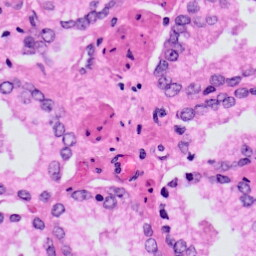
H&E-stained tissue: Prostate